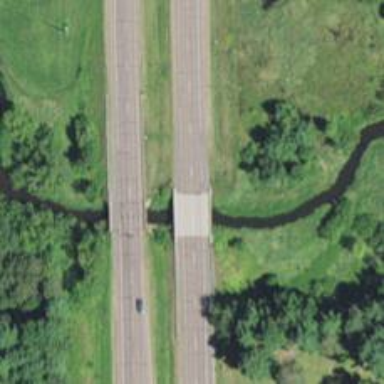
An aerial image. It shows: Secondary road with bridge.